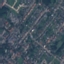
Label: Residential